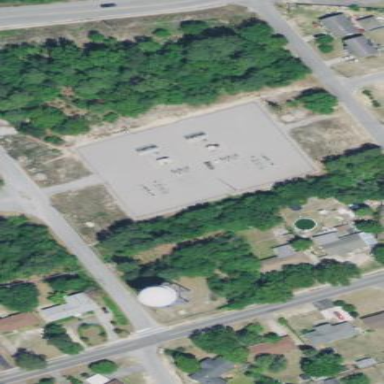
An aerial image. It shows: Distribution substation surrounded by fence.